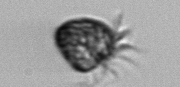
Label: Ciliophora